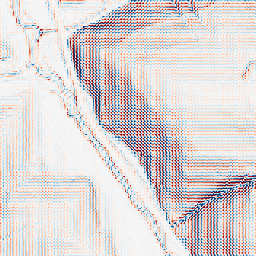
Category: wavelet
Decomposition family: wavelet_dwt
Decomposition parameters: wavelet: haar
level: 2
Upsampling method: area
Upsampling parameters: scale: 8
Upsampling scale: 8